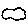
Label: cloud